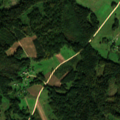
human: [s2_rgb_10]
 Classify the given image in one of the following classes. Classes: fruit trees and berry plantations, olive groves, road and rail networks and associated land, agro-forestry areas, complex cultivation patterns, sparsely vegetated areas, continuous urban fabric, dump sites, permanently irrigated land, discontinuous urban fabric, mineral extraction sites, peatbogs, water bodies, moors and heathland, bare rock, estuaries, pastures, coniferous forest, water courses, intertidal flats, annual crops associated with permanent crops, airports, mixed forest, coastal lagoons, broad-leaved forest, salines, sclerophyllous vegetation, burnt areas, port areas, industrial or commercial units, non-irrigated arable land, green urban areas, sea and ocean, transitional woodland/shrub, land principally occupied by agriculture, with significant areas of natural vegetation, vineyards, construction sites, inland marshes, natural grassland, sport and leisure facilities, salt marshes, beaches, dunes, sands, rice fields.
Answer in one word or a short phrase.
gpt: complex cultivation patterns, land principally occupied by agriculture, with significant areas of natural vegetation, broad-leaved forest, mixed forest, transitional woodland/shrub